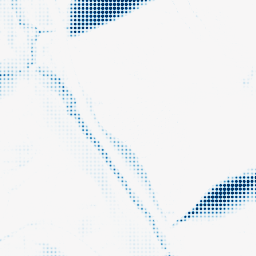
Category: morphological
Decomposition family: morphological_ellipse
Decomposition parameters: operation: closing
width: 50
height: 5
Upsampling method: sinc_hamming
Upsampling parameters: scale: 8
kernel_size: 4
Upsampling scale: 8